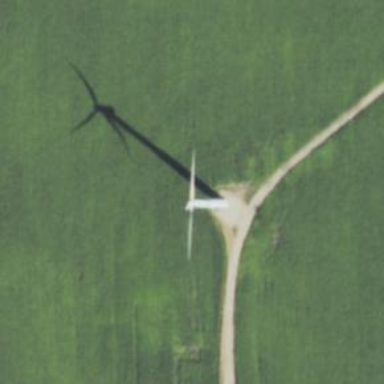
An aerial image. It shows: Wind power generator with wind turbines.